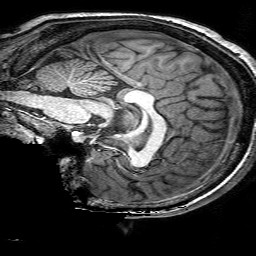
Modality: T1w
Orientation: sagittal
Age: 19
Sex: male